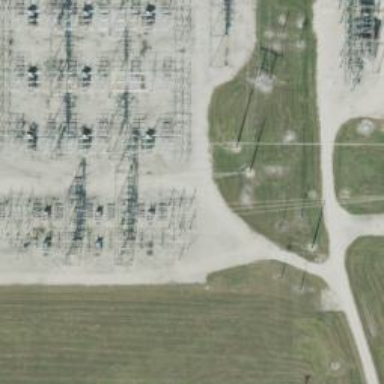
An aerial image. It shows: Switch used for power control.